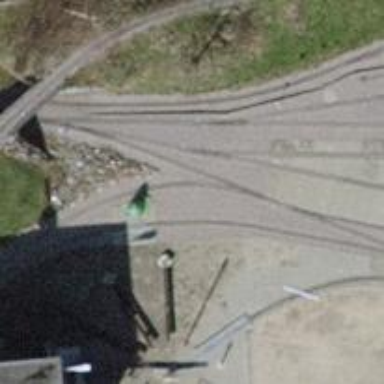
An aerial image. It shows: Miniature railway.